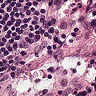
Metastatic tissue present: no